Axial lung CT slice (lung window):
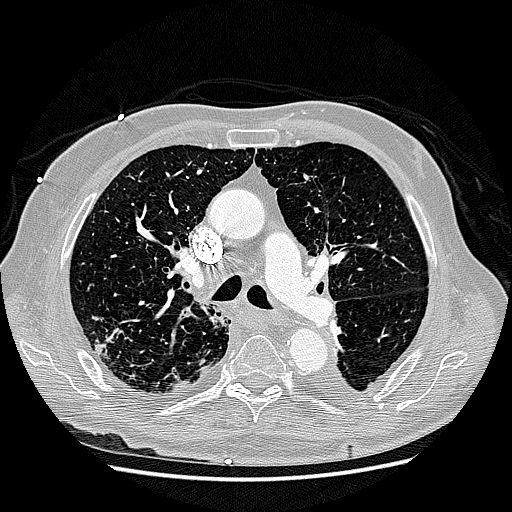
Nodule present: no